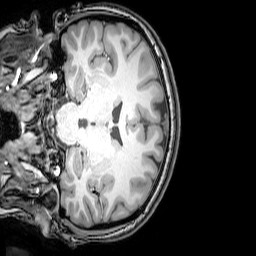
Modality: T1w
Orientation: coronal
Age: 21
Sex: female
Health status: healthy
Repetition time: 0.081 s
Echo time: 0.037 s